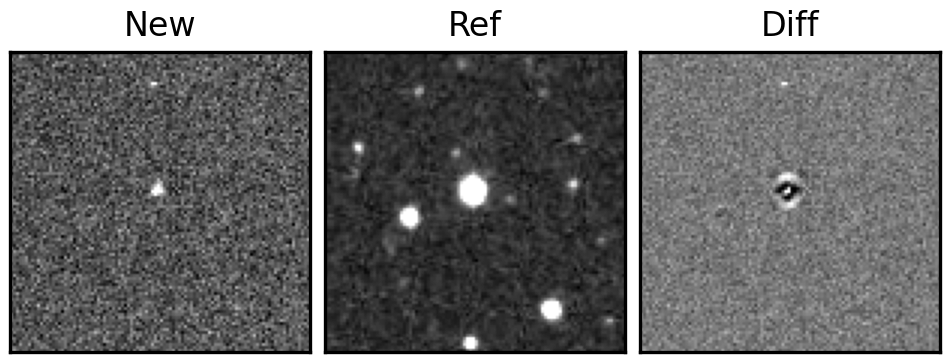
Label: bogus